Question: I've got a tough task of displaying hours for various places. I would like to combine the instances where the hours start one evening and end the following morning. Anyone know how I might be able to modify the script below to get this to work properly?

Mon - Thu: 11:00pm to 11:59pm
Mon - Thu: 12:00am to 2:00am
Mon - Thu: 11:00pm to 2:00am
'''
<?php
//connection
$day_times = array();
$days_map = array(
'monday' => 'Mon',
'tuesday' => 'Tue',
'wednesday' => 'Wed',
'thursday' => 'Thu',
'friday' => 'Fri',
'saturday' => 'Sat',
'sunday' => 'Sun'
);
$query = mysql_query("SELECT distinct time_group_id, start_time, end_time
FROM times WHERE place_id = '80' ORDER BY id ASC");
while ($row=mysql_fetch_assoc($query)) {
$start_time = stripslashes($row['start_time']);
$end_time = stripslashes($row['end_time']);
$start_time = strtotime("$start_time");
$end_time = strtotime("$end_time");
$day = strtolower($row['day']);
$day_times[$row['time_group_id']][$day][] = $start_time;
$day_times[$row['time_group_id']][$day][] = $end_time;
// within your query while loop
$day_times[$row['time_group_id']]['times'][] = $start_time;
$day_times[$row['time_group_id']]['times'][] = $end_time;
$day_times[$row['time_group_id']]['days'][] = $day;
foreach ($day_times as $timegroup) {
$first_day = array_shift($timegroup['days']);
$last_day = array_pop($timegroup['days']);
$times = $timegroup['times'];
echo $days_map[$first_day] . ' - ' . $days_map[$last_day] . ': ';
echo date('g:ia', min($times));
echo ' to ';
echo date('g:ia', max($times));
echo '<br />';
}
}
?>
'''
Mon - Sat: 4:00pm to 7:00pm
Mon - Thu: 11:00pm to 11:59pm
Mon - Thu: 12:00am to 2:00am
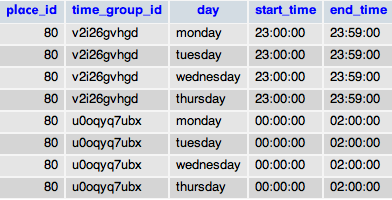
Answer: i dont think this can be solved in code without rewriting your table to enable you to group results together. currently you only have time_group_id as some sort of separator. the first and second piece of code will group the results in that way, but the last one doesnt group them at all. find a rule that you can split the results between in your table then it will be easy to display them split as you want.
first:
1) stop using mysql_ built in functions, they will be removed from newer versions of PHP.
try something like this bit of dirty procedural code:
'''
$day_times = array();
$days_map = array(
'monday' => 'Mon',
'tuesday' => 'Tue',
'wednesday' => 'Wed',
'thursday' => 'Thu',
'friday' => 'Fri',
'saturday' => 'Sat',
'sunday' => 'Sun'
);
$query = mysql_query("SELECT distinct time_group_id, start_time, end_time
FROM times WHERE place_id = '80' ORDER BY id ASC");
while ($row=mysql_fetch_assoc($query)) {
$start_time = stripslashes($row['start_time']);
$end_time = stripslashes($row['end_time']);
$start_time = strtotime("$start_time");
$end_time = strtotime("$end_time");
$day = strtolower($row['day']);
$day_times[$row['time_group_id']][$day][] = $start_time;
$day_times[$row['time_group_id']][$day][] = $end_time;
}
'''
that should give you an array of:
'''
[time_group_id] => Array(
'monday' => Array(
'<PHONE>',
'<PHONE>',
'<PHONE>',
'<PHONE>',
'<PHONE>',
'<PHONE>'
),
'tuesday' => Array(
'<PHONE>',
'<PHONE>',
'<PHONE>',
'<PHONE>',
'<PHONE>',
'<PHONE>'
// more days and times
[time_group_id] => Array(
'monday' => Array(
'<PHONE>',
'<PHONE>',
'<PHONE>',
'<PHONE>',
'<PHONE>',
'<PHONE>'
),
'tuesday' => Array(
'<PHONE>',
'<PHONE>',
'<PHONE>',
'<PHONE>',
'<PHONE>',
'<PHONE>'
// more days and times
foreach ($day_times as $timegroup => $days) {
foreach ($days as $day => $times) {
echo $day .': ';
echo date('g:ia', min($times));
echo ' to ';
echo date('g:ia', max($times));
echo '<br />';
}
}
'''
that will give you a start and end time for EACH day. as you want them grouped by consecutive days:
'''
// within your query while loop
$day_times[$row['time_group_id']]['times'][] = $start_time
$day_times[$row['time_group_id']]['times'][] = $end_time;
$day_times[$row['time_group_id']]['days'][] = $day;
foreach ($day_times as $timegroup) {
$first_day = array_shift($timegroup['days']);
$last_day = array_pop($timegroup['days']);
$times = $timegroup['times'];
echo $days_map[$first_day] . ' - ' . $days_map[$last_day] . ': ';
echo date('g:ia', min($times));
echo ' to ';
echo date('g:ia', max($times));
echo '<br />';
}
'''
this assumes you pull out the days in consecutive order, eg mon,tue,wed,thu.
This whole block should be all you need:
'''
$day_times = array();
$days_map = array(
'monday' => 'Mon',
'tuesday' => 'Tue',
'wednesday' => 'Wed',
'thursday' => 'Thu',
'friday' => 'Fri',
'saturday' => 'Sat',
'sunday' => 'Sun'
);
$query = mysql_query("SELECT distinct time_group_id, start_time, end_time
FROM times WHERE place_id = '80' ORDER BY id ASC");
while ($row=mysql_fetch_assoc($query)) {
$start_time = stripslashes($row['start_time']);
$end_time = stripslashes($row['end_time']);
$start_time = strtotime("$start_time");
$end_time = strtotime("$end_time");
$day = strtolower($row['day']);
$day_times[$row['time_group_id']]['times'][] = $start_time
$day_times[$row['time_group_id']]['times'][] = $end_time;
$day_times[$row['time_group_id']]['days'][] = $day;
}
foreach ($day_times as $timegroup) {
$first_day = array_shift($timegroup['days']);
$last_day = array_pop($timegroup['days']);
$times = $timegroup['times'];
echo $days_map[$first_day] . ' - ' . $days_map[$last_day] . ': ';
echo date('g:ia', min($times));
echo ' to ';
echo date('g:ia', max($times));
echo '<br />';
}
'''
'''
$day_times = array();
$days_map = array(
'monday' => 'Mon',
'tuesday' => 'Tue',
'wednesday' => 'Wed',
'thursday' => 'Thu',
'friday' => 'Fri',
'saturday' => 'Sat',
'sunday' => 'Sun'
);
$query = mysql_query("SELECT distinct time_group_id, start_time, end_time, day
FROM times WHERE place_id = '80' ORDER BY id ASC");
while ($row=mysql_fetch_assoc($query)) {
$start_time = stripslashes($row['start_time']);
$end_time = stripslashes($row['end_time']);
$start_time = strtotime("$start_time");
$end_time = strtotime("$end_time");
$day = strtolower($row['day']);
$day_times[] = $start_time
$day_times[] = $end_time;
$days[] = $day;
}
$first_day = array_shift($days);
$last_day = array_pop($days);
echo $days_map[$first_day] . ' - ' . $days_map[$last_day] . ': ';
echo date('g:ia', min($day_times));
echo ' to ';
echo date('g:ia', max($day_times));
echo '<br />';
'''